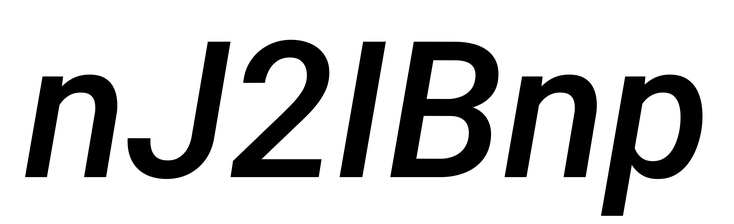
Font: Roboto-Italic_Medium_Italic